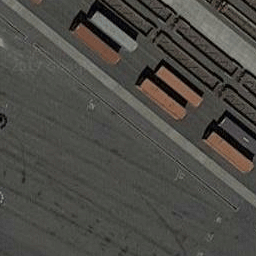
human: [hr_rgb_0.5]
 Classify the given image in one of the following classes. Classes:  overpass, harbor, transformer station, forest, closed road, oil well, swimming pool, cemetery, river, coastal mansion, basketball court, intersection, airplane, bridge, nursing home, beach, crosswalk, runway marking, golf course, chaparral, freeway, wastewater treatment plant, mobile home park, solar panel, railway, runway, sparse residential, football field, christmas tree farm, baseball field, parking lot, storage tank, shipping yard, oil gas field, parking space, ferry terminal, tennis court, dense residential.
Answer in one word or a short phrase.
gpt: shipping yard